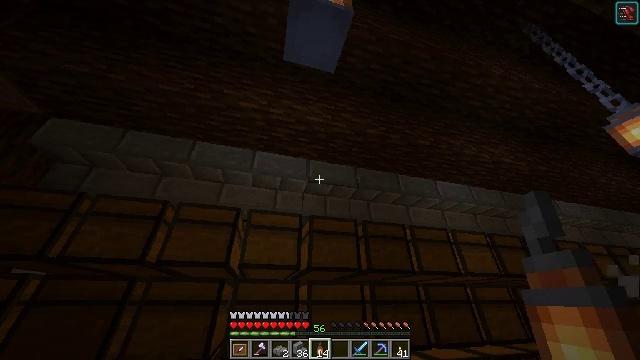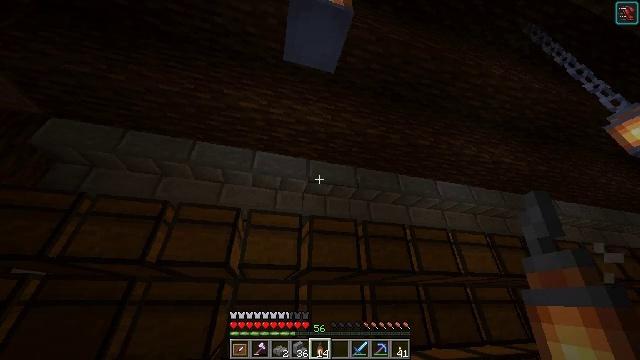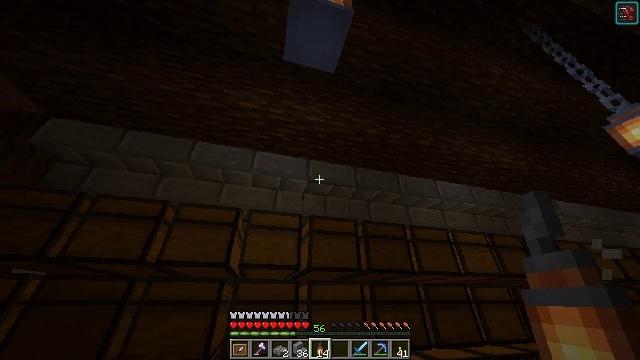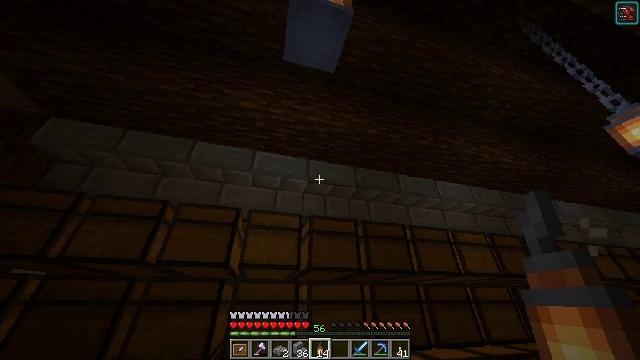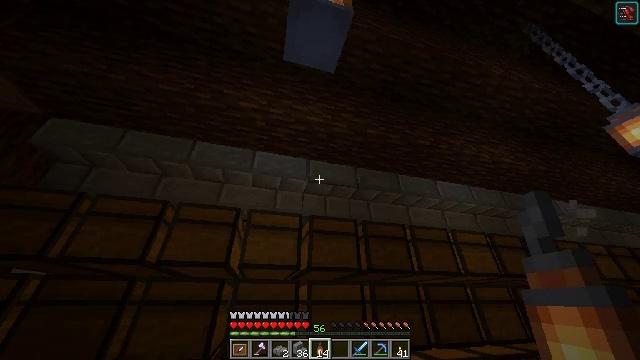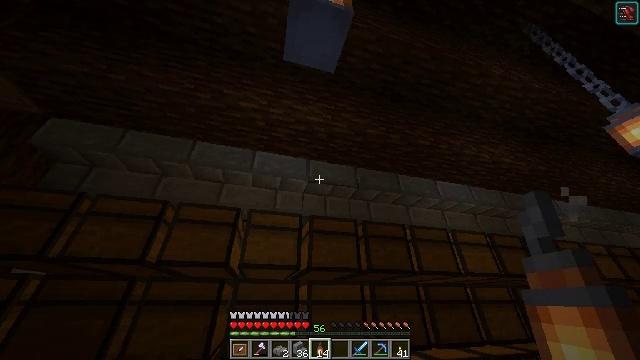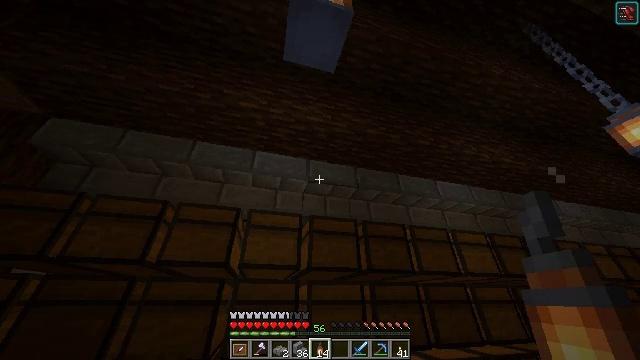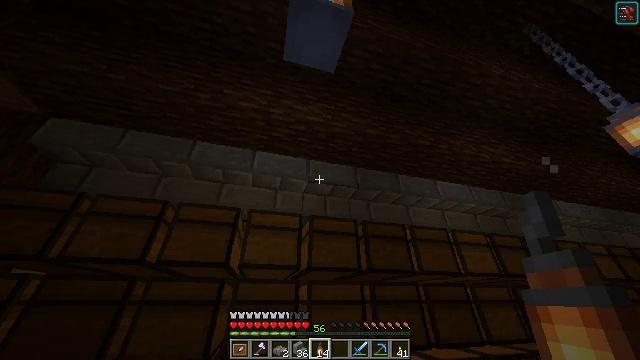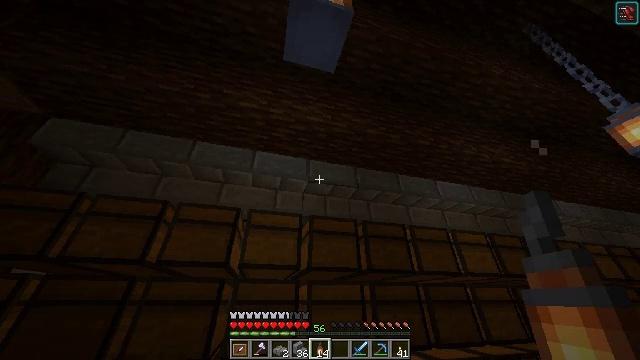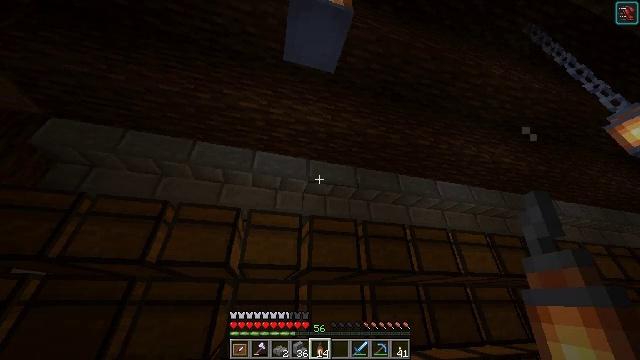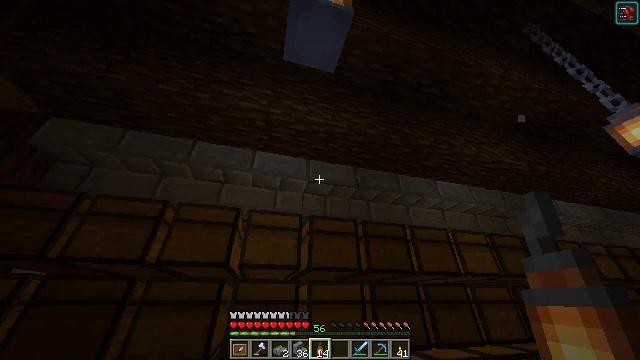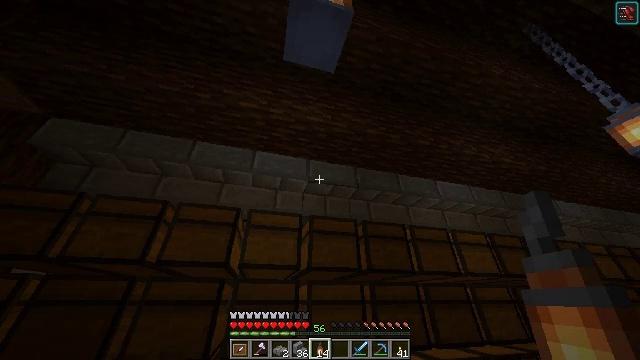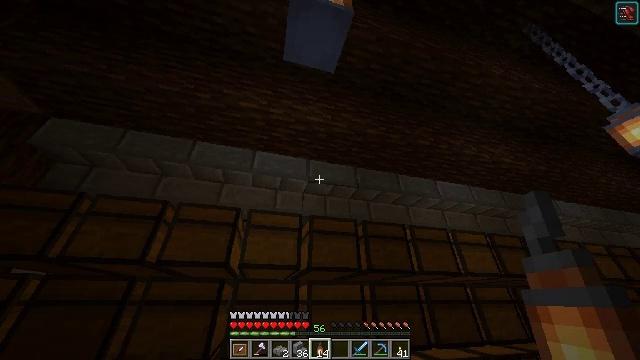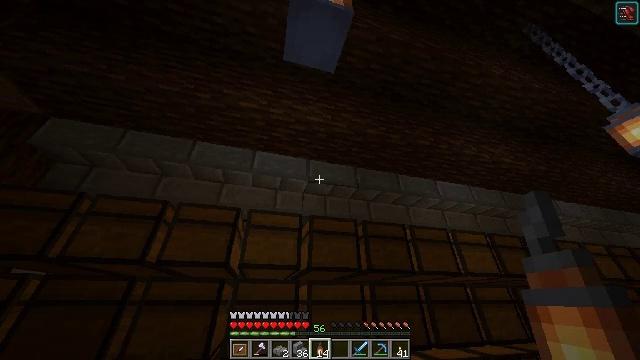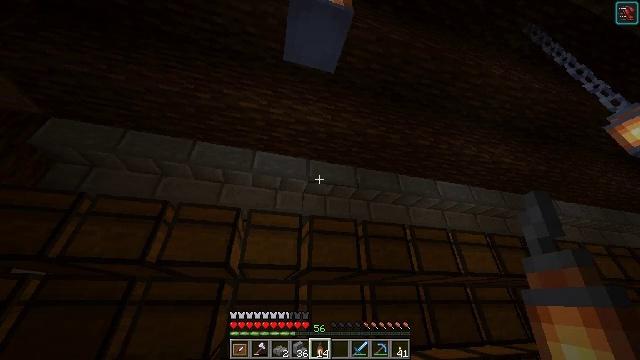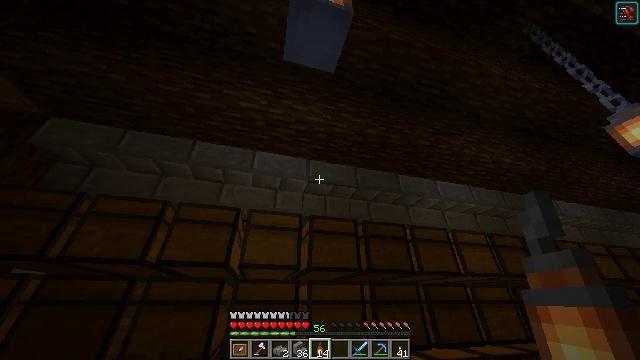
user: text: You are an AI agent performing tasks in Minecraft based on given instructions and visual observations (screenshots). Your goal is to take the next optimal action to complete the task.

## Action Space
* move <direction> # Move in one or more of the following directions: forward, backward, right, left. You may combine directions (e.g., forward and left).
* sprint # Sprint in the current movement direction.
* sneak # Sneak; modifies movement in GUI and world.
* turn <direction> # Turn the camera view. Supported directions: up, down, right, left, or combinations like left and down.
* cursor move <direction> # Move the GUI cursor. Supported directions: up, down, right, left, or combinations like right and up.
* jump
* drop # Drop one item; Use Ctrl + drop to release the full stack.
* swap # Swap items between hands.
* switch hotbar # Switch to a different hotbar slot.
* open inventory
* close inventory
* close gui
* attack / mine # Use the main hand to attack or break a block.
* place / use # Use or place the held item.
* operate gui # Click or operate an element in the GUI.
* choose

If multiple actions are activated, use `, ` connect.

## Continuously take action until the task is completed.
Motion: motion action
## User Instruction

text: Recycle the stone brick stairs from the structure.
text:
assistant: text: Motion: no_op
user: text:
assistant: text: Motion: no_op
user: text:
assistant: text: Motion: no_op
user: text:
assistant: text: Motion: no_op
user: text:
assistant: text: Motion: no_op
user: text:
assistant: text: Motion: no_op
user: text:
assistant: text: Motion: no_op
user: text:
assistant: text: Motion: no_op
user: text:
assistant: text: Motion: no_op
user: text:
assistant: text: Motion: no_op
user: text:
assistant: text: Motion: no_op
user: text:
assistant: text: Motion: no_op
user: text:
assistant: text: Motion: no_op
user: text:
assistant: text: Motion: no_op
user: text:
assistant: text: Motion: no_op
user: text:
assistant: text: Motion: no_op
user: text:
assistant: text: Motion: no_op
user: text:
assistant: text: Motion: no_op
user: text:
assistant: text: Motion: no_op
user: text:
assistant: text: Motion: no_op
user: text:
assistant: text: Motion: no_op
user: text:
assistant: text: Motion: no_op
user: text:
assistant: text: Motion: no_op
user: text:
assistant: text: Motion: no_op
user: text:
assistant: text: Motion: no_op
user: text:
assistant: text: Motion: no_op
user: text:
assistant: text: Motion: no_op
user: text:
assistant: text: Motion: no_op
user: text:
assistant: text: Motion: no_op
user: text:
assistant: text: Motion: no_op